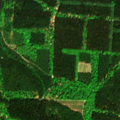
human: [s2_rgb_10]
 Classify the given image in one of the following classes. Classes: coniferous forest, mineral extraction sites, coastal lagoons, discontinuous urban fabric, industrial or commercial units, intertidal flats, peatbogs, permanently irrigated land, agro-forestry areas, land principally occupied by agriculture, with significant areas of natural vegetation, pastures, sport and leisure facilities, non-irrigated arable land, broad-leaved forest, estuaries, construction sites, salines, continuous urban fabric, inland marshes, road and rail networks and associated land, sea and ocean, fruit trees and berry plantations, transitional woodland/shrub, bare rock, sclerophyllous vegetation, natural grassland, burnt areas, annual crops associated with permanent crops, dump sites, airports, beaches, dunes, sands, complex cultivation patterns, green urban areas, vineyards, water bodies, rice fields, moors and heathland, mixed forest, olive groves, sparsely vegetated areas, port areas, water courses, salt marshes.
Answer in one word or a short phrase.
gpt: coniferous forest, mixed forest